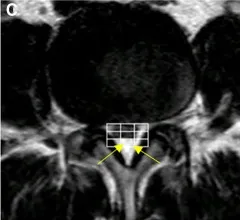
Spinal MRI images of patient #1. (A-C) Preoperative Sagittal T1, STIR and axial T2 weighted images show an overgrowth of epidural fat compressing the dural sac at L3-L5 (arrows), Manjila grading as Type II (dorsal) moderate severity with ventrally pushed thecal sac. Of note, L5-S1 level showed Manjila Type I (ventral) SEL with significant severity with dorsally pushed thecal sac.
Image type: radiology (mri)